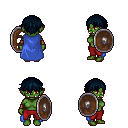
a pixel art fantasy rpg character, female body template, orc, green skin, blue cape, red pants, raven short bangs hairstyle, leather bracers, shield, four views (front, back, left, right), 2x2 character sprite sheet, small pixel art, hard edges, no anti-aliasing